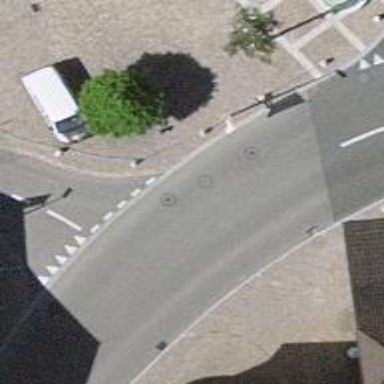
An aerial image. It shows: Bollard.